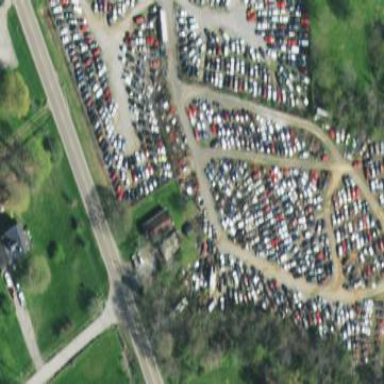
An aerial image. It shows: Scrap yard located in industrial area.